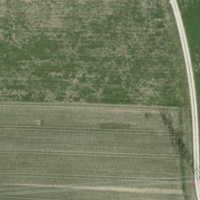
EUNIS habitat code: 52
Species observed at this site:
Fagopyrum esculentum